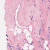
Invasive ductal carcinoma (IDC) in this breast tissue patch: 0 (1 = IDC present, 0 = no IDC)